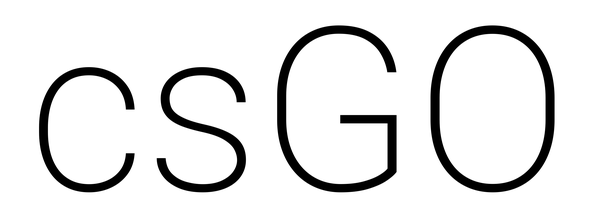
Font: Roboto_ExtraLight